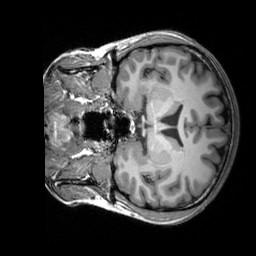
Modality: T1w
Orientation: coronal
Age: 28
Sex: female
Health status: healthy
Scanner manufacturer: siemens
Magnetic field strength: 3 T
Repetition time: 2.3 s
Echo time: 0.00303 s